Question: I wanna get innertext or even better innerhtml from down 'li' class.
In normal desktop version it works.

but the same code wont work on WP8 because wp8 doesnt have all features.i serch all over the internet and i finde just codes for desktop or codes which doesn't work soo.
'''
HtmlElement e1 = webBrowser1.Document.GetElementById(textBox2.Text);
string content = e1.InnerText;
textBox1.Text = content;
'''
There is HTML form which I wanna get the same result like I get it with "desktop" version of c#
'''
<li id="ContentHolderMain_ContentHolderMainContent_ContentHolderMainContent_lstvAlphabet_listRestaurants_0_lstvRestaurant_0_liItem_0" class="restaurantItem" sssp:rs="2;7;8;10;" sssp:rl="Ljubljana" sssp:rn=""Celica hostel"">
<div class="name">
<h1>
<h2>(Metelkova 8, Ljubljana)</h2>
<span class="blocked"></span>
<span class="blocked"> </span>
</div>
<div class="breaker"></div>
<div class="prices">
<p>
<span>Vrednost doplacila:</span>
<strong>3,15 EUR</strong>
</p>
<p>
<span>Vrednost obroka:</span>
<strong>5,78 EUR</strong>
</p>
</div>
<div class="features">
<img id="ContentHolderMain_ContentHolderMainContent_ContentHolderMainContent_lstvAlphabet_listRestaurants_0_lstvRestaurant_0_lstvFeatures_0_imgFeature_0" title="Celiakiji prijazni obroki" alt="Celiakiji prijazni obroki" src="/App_Themes/SOS/images/icncoeliac.png">
<img id="ContentHolderMain_ContentHolderMainContent_ContentHolderMainContent_lstvAlphabet_listRestaurants_0_lstvRestaurant_0_lstvFeatures_0_imgFeature_1" title="Solatni bar" alt="Solatni bar" src="/App_Themes/SOS/images/icnsaladbar.png">
<img id="ContentHolderMain_ContentHolderMainContent_ContentHolderMainContent_lstvAlphabet_listRestaurants_0_lstvRestaurant_0_lstvFeatures_0_imgFeature_2" title="Stalen arhitektonsko prilagojen dostop za invalide in dostop do mize v notranjosti lokala ter do toalete prilagojene za invalide" alt="Stalen arhitektonsko prilagojen dostop za invalide in dostop do mize v notranjosti lokala ter do toalete prilagojene za invalide" src="/App_Themes/SOS/images/icnwheelchairwc.png">
<img id="ContentHolderMain_ContentHolderMainContent_ContentHolderMainContent_lstvAlphabet_listRestaurants_0_lstvRestaurant_0_lstvFeatures_0_imgFeature_3" title="Kosila" alt="Kosila" src="/App_Themes/SOS/images/icnlunch.png">
</div>
<div class="breaker"></div>
</li>
'''
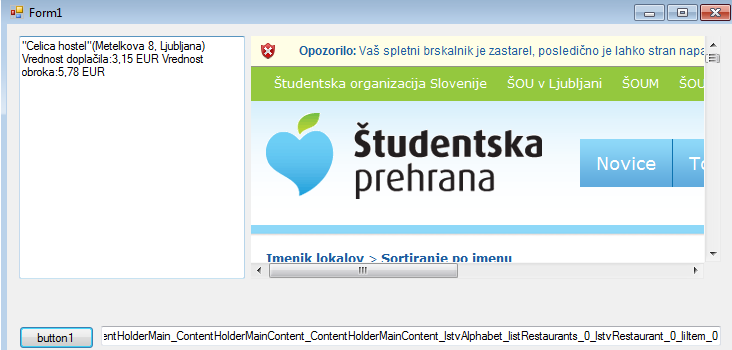
Answer: You won't be able to do that with the WebBrowser control, but if all you need is retrieving the content on an HTML element, you can just retrieve the HTML with a normal WebRequest and then use <URL> to parse the HTML.